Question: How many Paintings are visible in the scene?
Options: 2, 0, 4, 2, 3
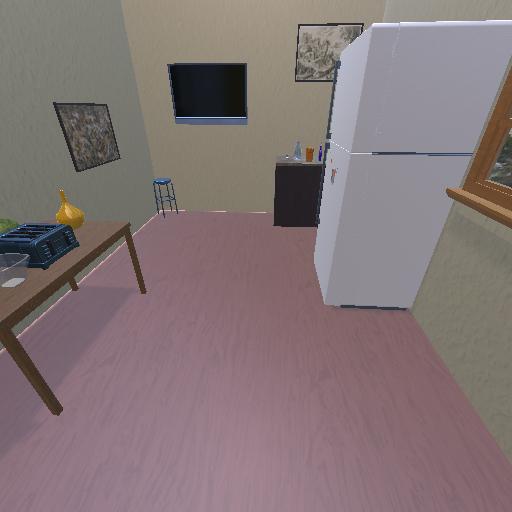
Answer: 2